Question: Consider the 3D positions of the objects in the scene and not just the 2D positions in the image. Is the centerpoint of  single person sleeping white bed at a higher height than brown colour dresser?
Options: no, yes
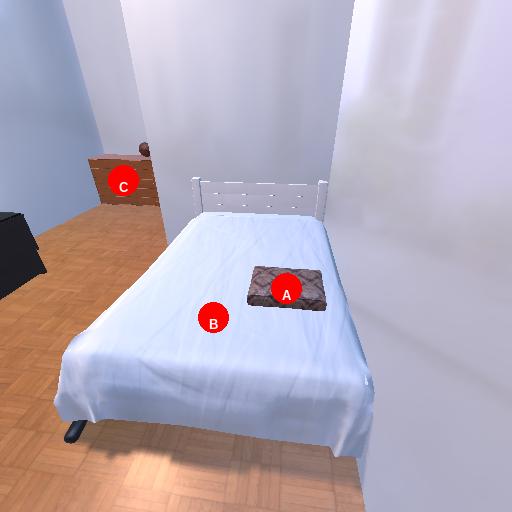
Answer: no